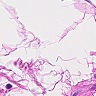
Metastatic tissue present: no